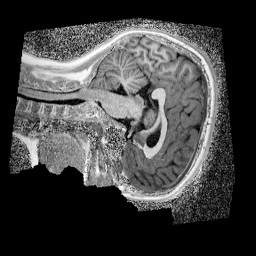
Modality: UNIT1_denoised
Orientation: sagittal
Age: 11
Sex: female
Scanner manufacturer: siemens
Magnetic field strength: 3 T
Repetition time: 4 s
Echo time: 0.00299 s